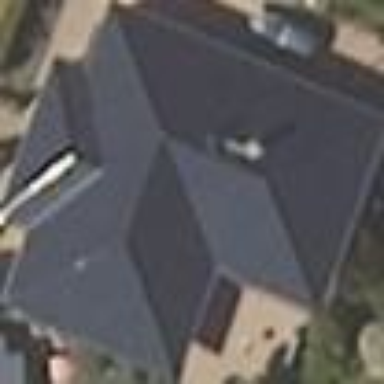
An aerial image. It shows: Simple house.